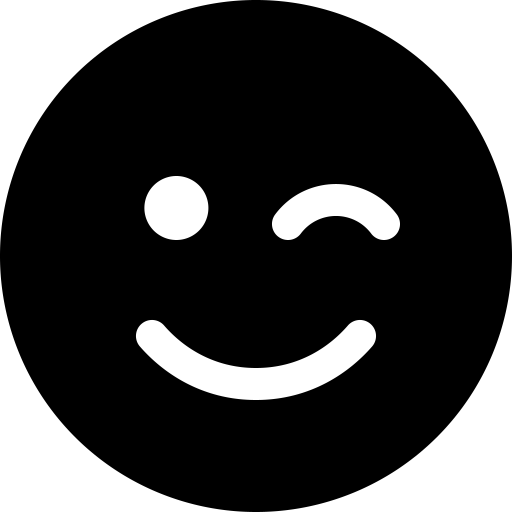
Tags: icon, FontAwesome, fa-icon, solid, face, smile, wink